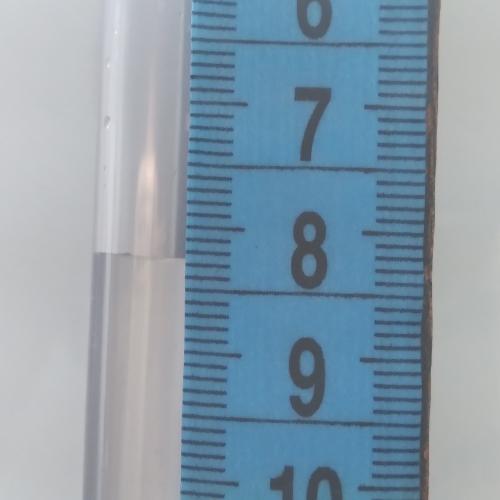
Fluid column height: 8.3 cm